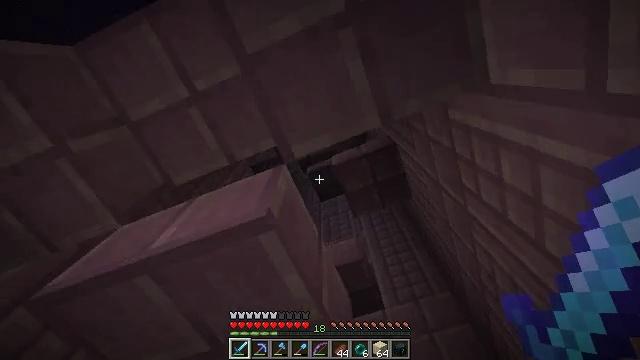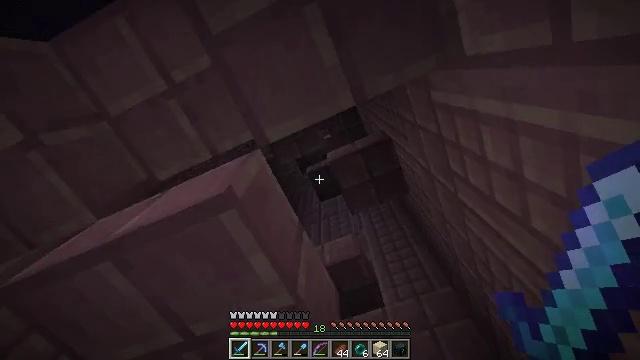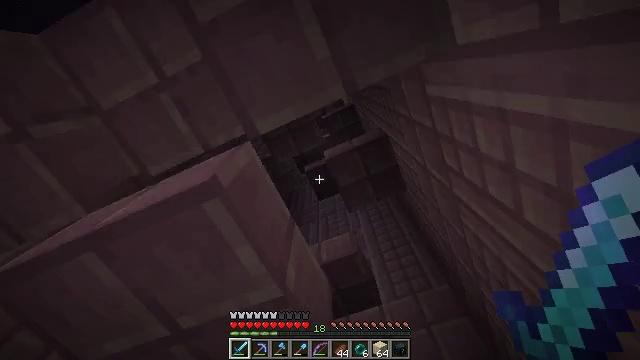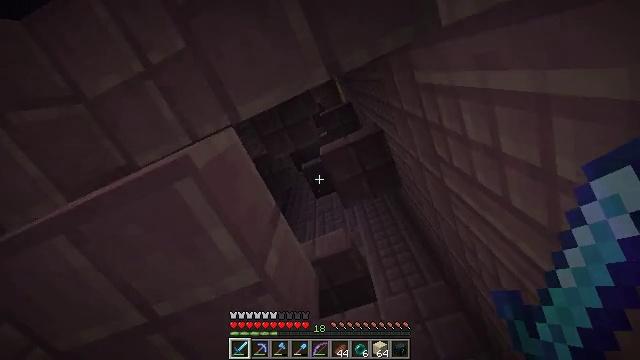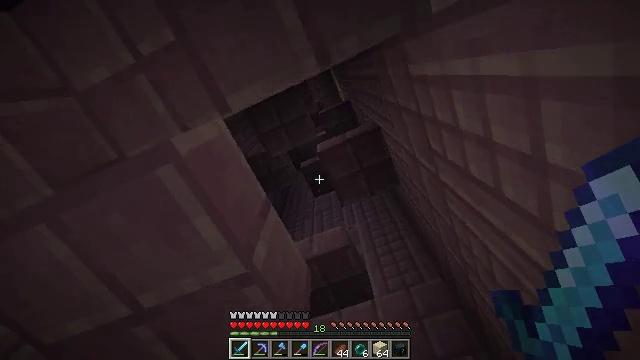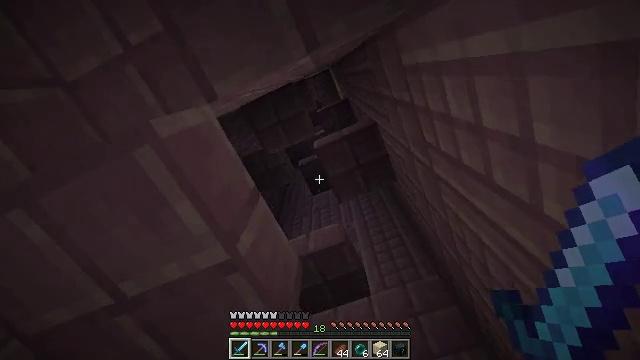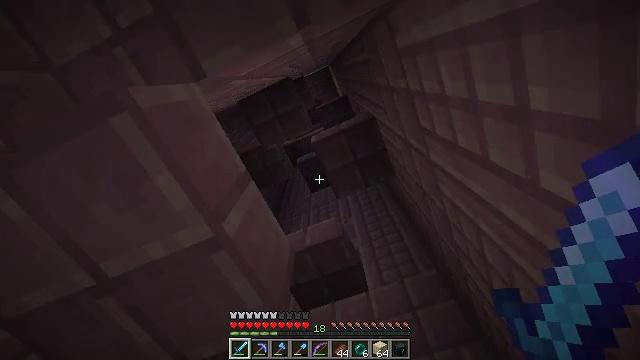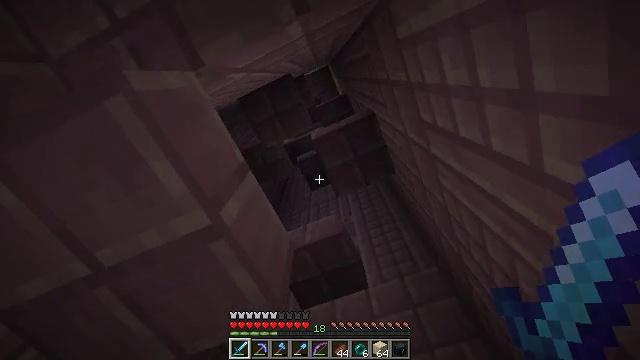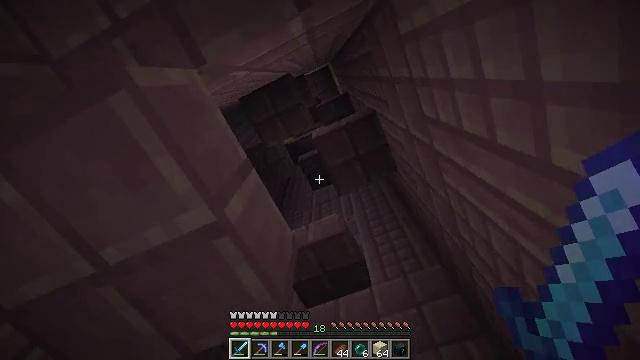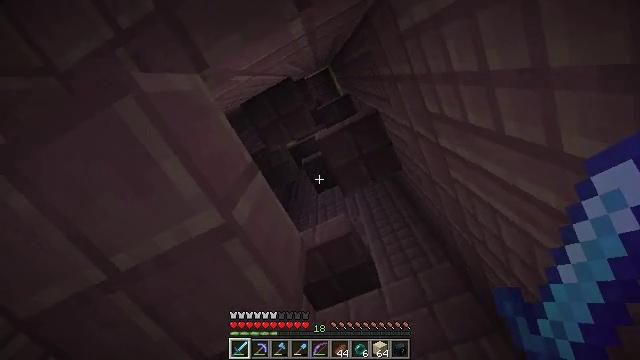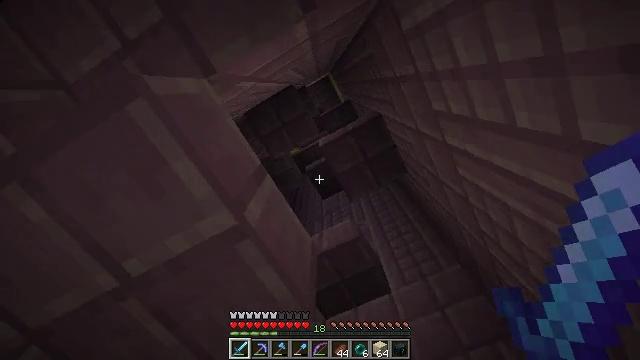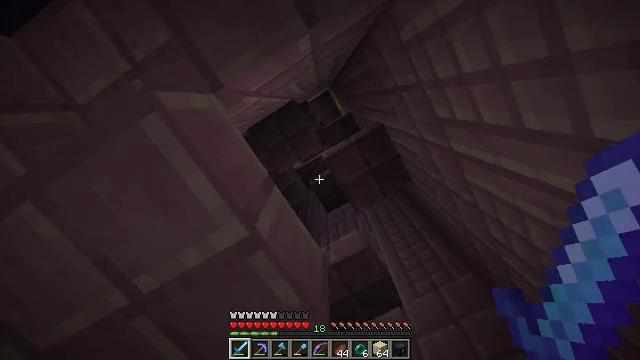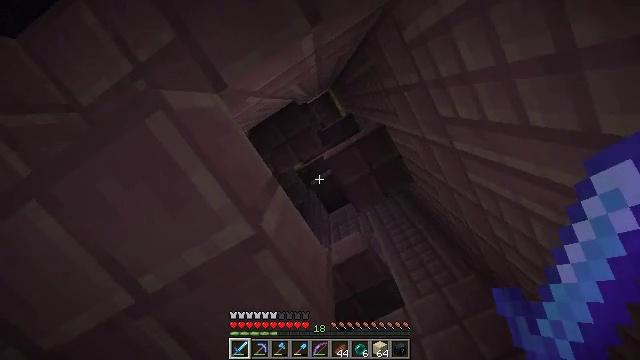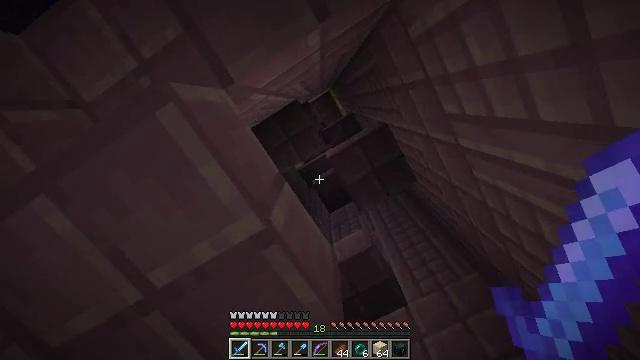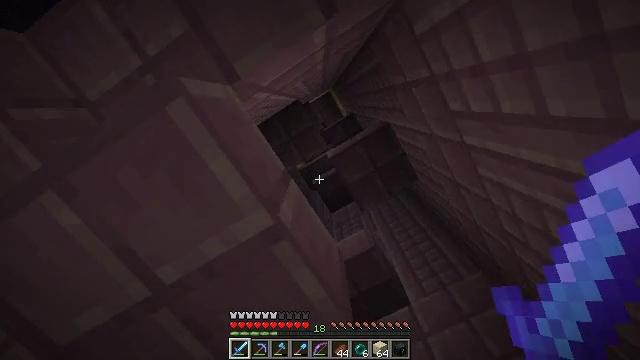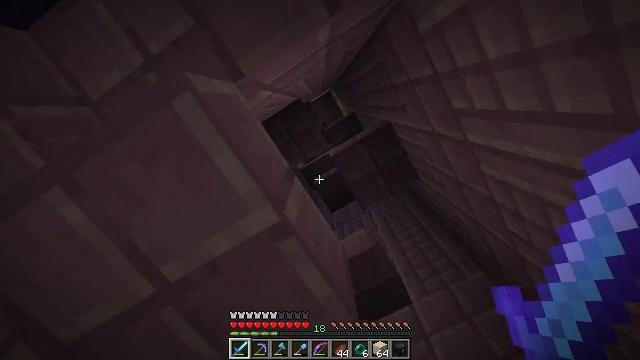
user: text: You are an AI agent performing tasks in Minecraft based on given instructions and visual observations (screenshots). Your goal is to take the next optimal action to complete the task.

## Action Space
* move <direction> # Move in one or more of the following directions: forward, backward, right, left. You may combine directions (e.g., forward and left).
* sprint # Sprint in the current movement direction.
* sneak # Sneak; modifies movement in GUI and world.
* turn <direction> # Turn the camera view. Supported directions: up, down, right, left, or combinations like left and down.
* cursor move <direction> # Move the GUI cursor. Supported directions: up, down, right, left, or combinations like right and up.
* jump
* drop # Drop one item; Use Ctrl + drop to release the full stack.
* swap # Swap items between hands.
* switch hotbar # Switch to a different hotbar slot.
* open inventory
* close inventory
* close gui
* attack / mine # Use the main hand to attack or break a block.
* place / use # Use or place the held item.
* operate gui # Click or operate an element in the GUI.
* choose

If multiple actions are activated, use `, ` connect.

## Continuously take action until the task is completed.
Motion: motion action
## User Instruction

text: Get end stone bricks for building or crafting.
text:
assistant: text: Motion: move forward and move right, sneak, turn left
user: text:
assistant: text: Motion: move forward and move right, sneak
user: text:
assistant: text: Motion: move forward and move right, sneak
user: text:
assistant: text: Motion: move forward and move right, sneak
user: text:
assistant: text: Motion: move forward, sneak
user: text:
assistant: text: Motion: move forward, sneak
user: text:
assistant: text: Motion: move forward, sneak
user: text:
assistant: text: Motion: move forward, sneak
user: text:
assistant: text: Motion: move forward, sneak, turn left
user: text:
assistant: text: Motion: move forward, sneak, turn left and up
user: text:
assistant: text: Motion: move forward, sneak, turn left and up
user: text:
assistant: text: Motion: move forward, sneak
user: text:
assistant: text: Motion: move forward, sneak
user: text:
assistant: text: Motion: move forward, sneak
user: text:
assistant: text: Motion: move forward, sneak
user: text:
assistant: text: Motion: move forward, sneak
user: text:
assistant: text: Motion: move forward, sneak
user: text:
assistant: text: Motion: move forward, sneak
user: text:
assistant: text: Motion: move forward, sneak
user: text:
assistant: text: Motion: move forward, sneak
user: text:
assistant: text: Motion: move forward, sneak, turn right and down
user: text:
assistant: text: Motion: move left, sneak, turn right and down
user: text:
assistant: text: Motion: move left, sneak, turn right and down
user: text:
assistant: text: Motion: move left, sneak, turn right and down
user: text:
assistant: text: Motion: move right, sneak, turn right and down
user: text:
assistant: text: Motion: move right, sneak, turn right and down
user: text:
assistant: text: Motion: move right, sneak, turn right and down
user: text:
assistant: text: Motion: move forward and move right, sneak
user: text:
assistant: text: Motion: move forward and move right, sneak
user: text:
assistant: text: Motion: move forward and move right, sneak, turn left and up